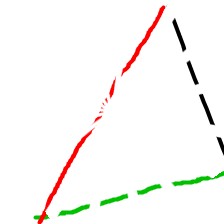
Shape: triangle